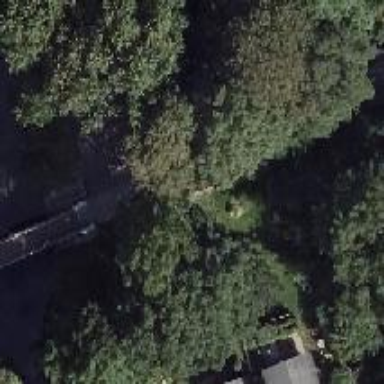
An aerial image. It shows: Compacted footway.